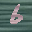
Label: 6